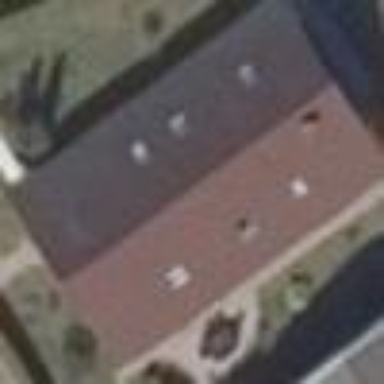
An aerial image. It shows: Detached building with gabled roof.